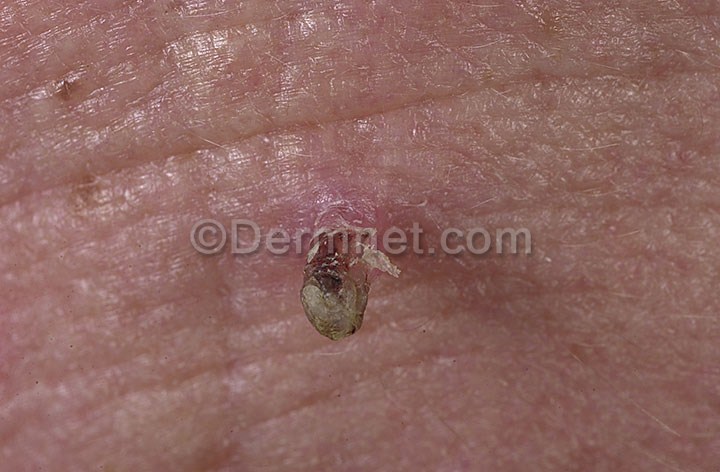
Disease: Actinic Keratosis Basal Cell Carcinoma and other Malignant Lesions